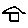
Label: house